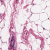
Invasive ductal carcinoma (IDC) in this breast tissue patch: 0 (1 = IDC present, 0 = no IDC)